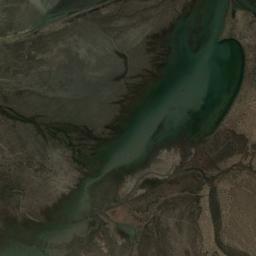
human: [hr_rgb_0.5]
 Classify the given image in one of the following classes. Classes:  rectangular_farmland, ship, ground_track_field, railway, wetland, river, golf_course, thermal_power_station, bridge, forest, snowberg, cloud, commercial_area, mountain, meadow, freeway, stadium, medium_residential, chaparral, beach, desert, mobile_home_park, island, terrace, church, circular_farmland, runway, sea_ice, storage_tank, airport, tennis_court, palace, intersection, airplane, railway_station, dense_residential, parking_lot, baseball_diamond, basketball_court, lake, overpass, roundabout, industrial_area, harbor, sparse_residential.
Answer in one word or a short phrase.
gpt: lake